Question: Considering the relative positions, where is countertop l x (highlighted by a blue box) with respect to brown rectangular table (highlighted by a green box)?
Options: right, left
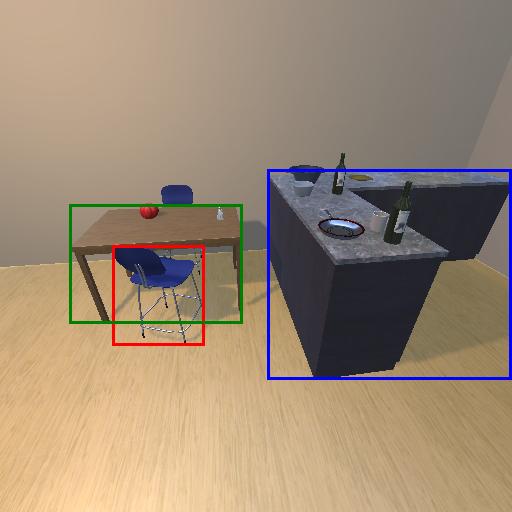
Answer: right